Chest X-ray:
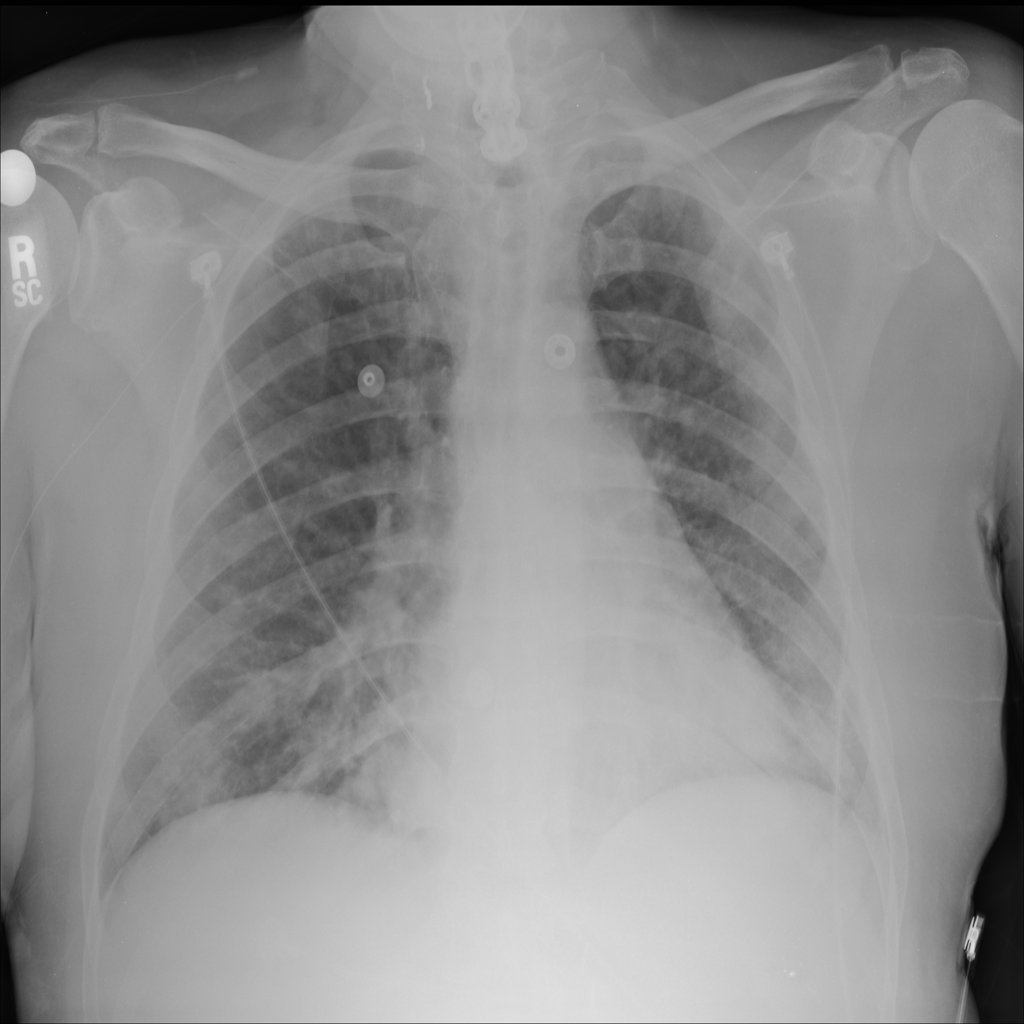
Findings: Effusion, Consolidation, Diffuse Nodule
No abnormal finding: no